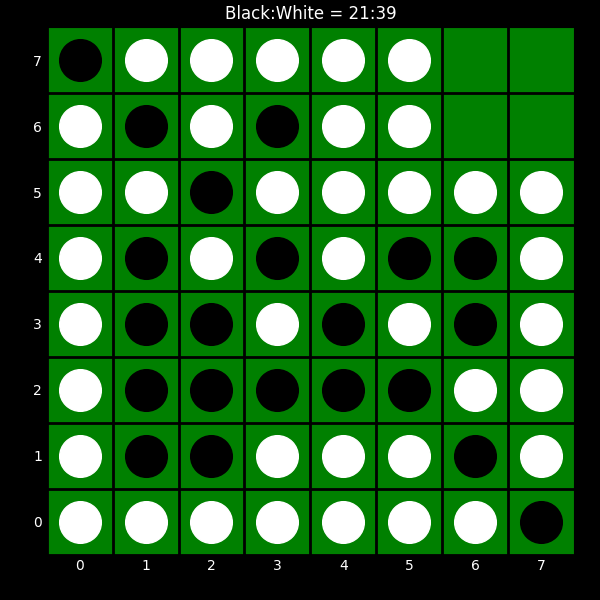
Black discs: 21
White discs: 39